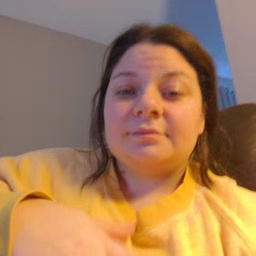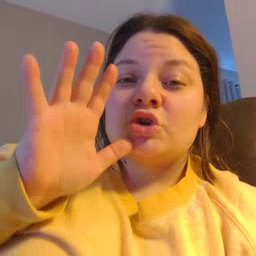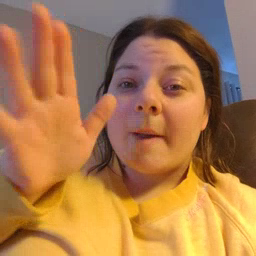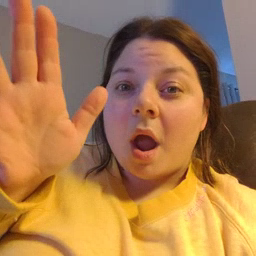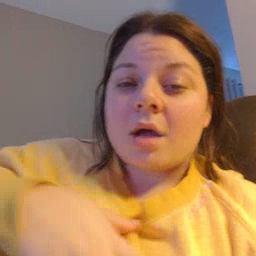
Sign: grandma